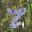
Label: 7